Interaction volume radius: 5 \u00c5
Interaction volume height: 20 \u00c5
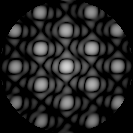
Disorder parameter: 0.01945